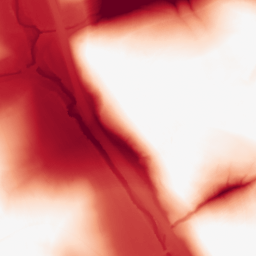
Category: morphological
Decomposition family: tophat
Decomposition parameters: size: 100
mode: black
Upsampling method: bicubic_16x
Upsampling parameters: scale: 16
Upsampling scale: 16